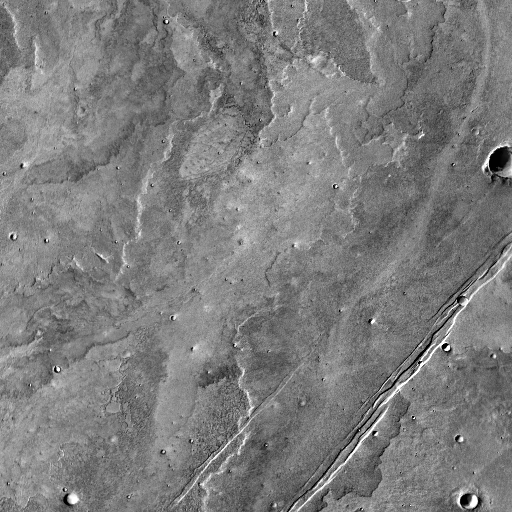
Crater classes present: Background, Other, Buried